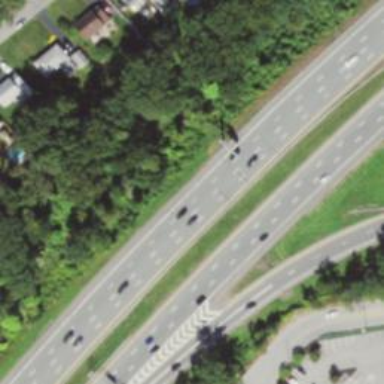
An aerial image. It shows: Asphalt motorway.